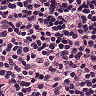
Metastatic tissue present: no